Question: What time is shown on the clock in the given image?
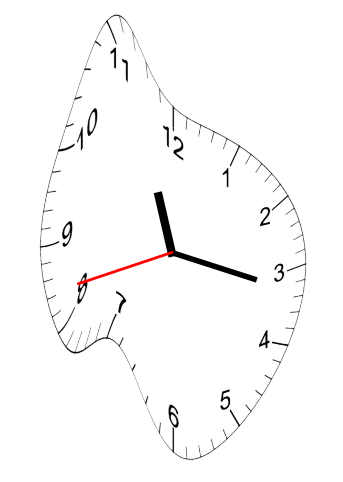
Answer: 11:16:42